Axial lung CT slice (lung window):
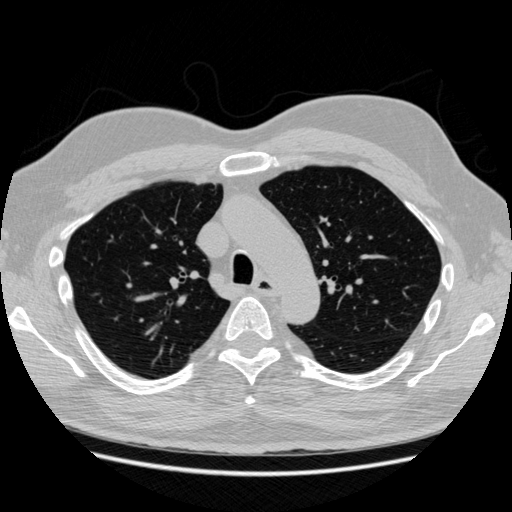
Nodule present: no